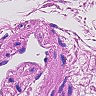
Metastatic tissue present: no